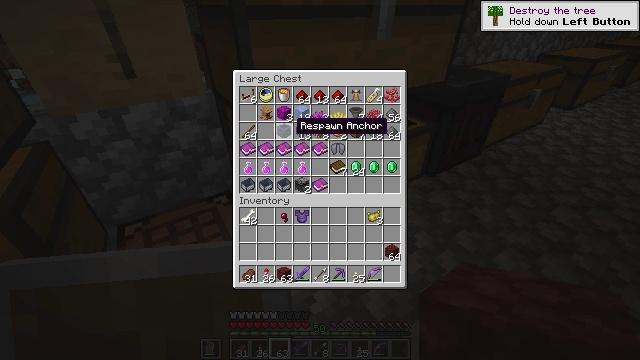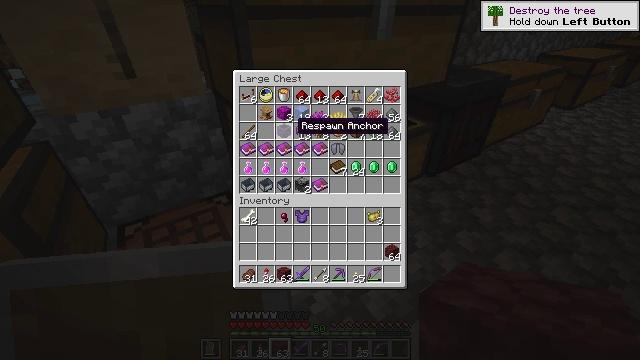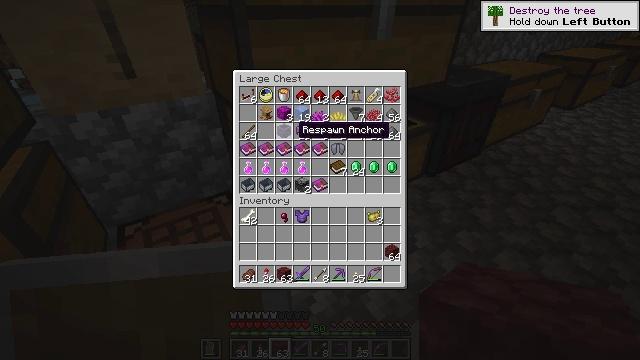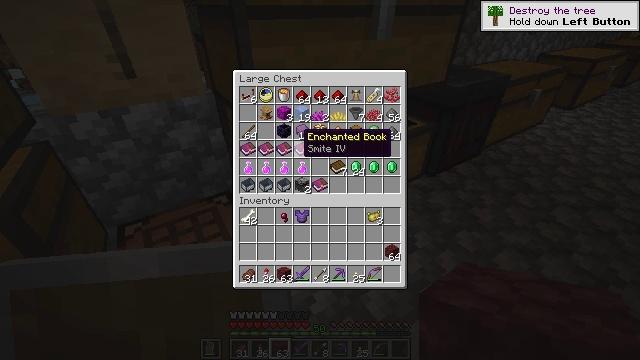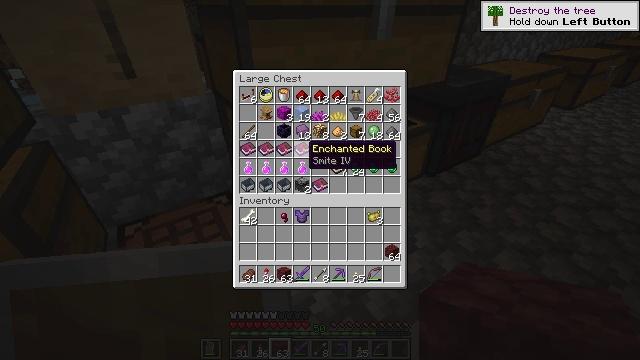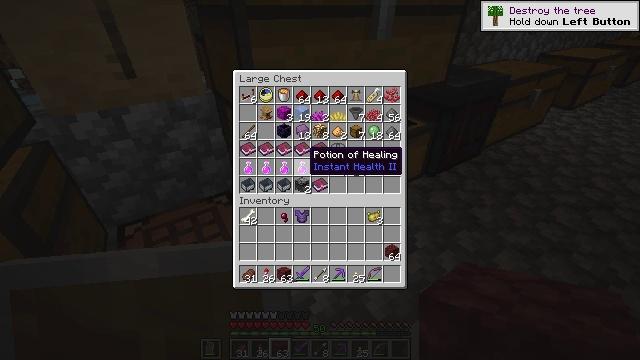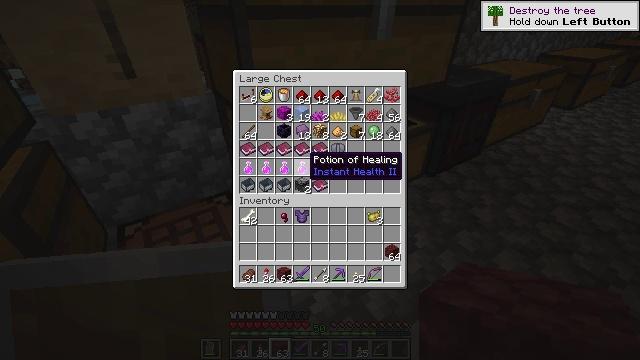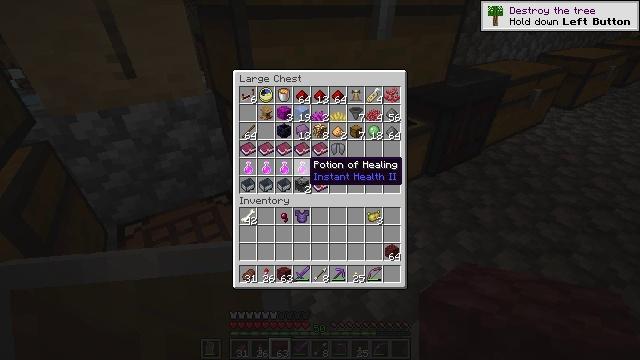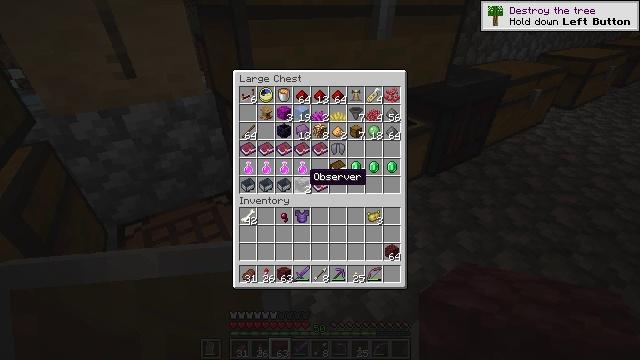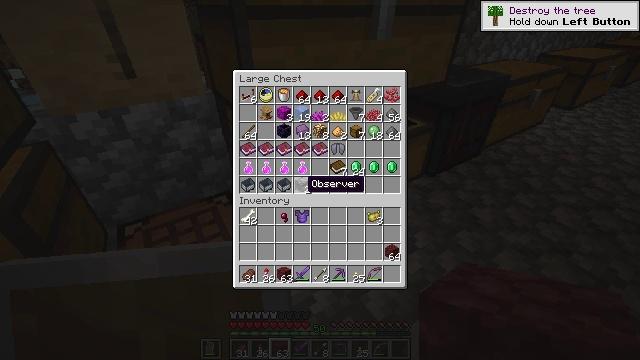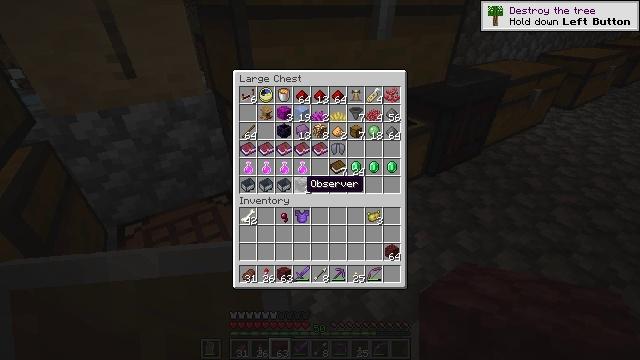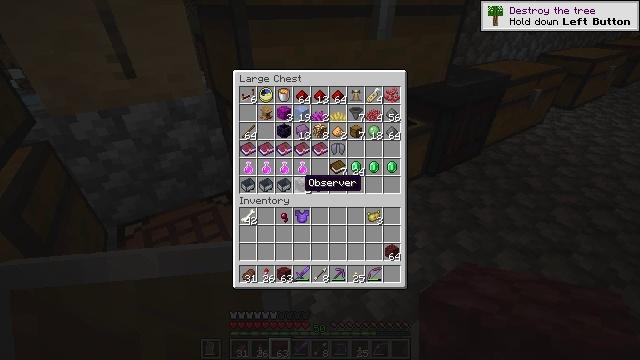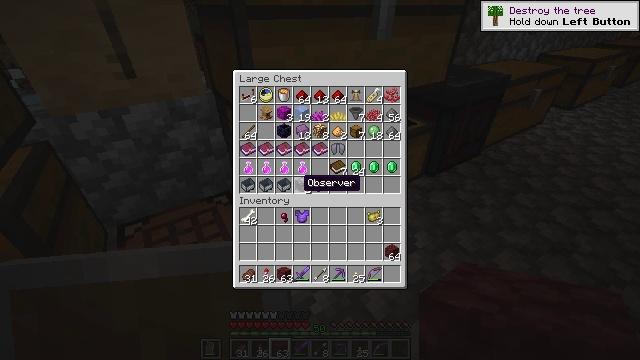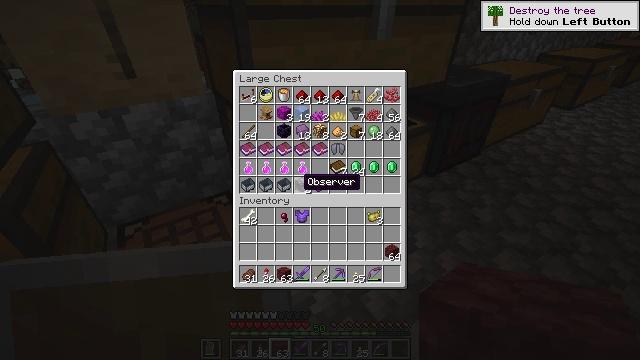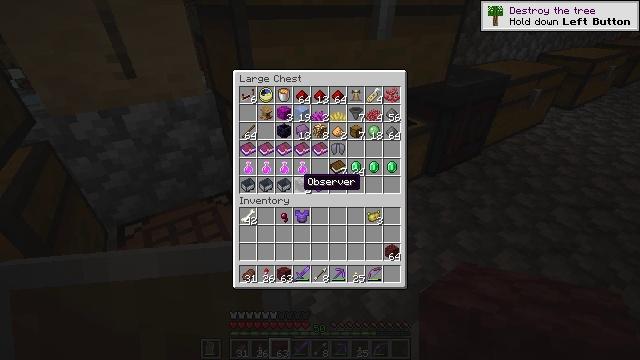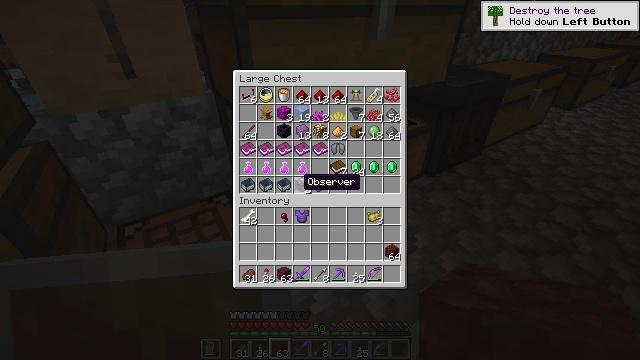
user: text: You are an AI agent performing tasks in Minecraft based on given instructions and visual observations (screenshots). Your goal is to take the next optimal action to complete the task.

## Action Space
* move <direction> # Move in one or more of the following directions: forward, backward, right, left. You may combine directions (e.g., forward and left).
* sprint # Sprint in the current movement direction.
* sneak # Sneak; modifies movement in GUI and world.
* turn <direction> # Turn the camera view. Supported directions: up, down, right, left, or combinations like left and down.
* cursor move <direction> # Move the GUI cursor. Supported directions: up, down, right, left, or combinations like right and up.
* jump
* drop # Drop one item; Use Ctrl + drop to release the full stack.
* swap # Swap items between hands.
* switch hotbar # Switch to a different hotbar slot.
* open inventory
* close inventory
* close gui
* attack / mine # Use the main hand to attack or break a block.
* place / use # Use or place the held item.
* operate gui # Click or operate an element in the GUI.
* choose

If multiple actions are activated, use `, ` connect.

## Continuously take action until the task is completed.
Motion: motion action
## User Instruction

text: Open the crafting table to craft a slime block.
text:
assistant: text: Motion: no_op
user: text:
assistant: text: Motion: no_op
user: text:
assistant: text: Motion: turn down
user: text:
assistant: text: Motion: turn down
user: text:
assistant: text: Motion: no_op
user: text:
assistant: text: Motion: no_op
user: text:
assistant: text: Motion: no_op
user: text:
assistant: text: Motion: turn down
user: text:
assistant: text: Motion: turn down
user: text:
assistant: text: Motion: no_op
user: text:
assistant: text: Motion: no_op
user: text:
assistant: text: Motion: no_op
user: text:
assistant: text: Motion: no_op
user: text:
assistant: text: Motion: no_op
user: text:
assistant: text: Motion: no_op
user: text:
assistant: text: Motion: no_op
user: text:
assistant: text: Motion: no_op
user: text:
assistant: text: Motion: no_op
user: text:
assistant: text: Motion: no_op
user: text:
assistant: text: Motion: no_op
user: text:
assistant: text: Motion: no_op
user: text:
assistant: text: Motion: no_op
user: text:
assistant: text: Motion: no_op
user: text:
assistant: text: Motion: no_op
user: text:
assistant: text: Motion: no_op
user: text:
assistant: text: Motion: turn right and up
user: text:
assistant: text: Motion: turn up
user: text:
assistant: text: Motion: turn right
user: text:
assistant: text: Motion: turn right
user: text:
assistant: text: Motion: turn right